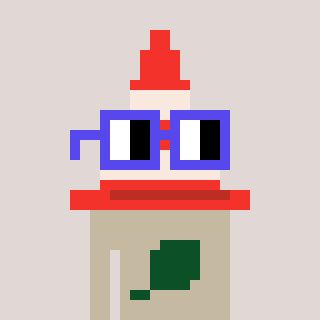
a pixel art character with square blue glasses, a cone-shaped head and a bege-colored body on a warm background